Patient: sex F, age 68
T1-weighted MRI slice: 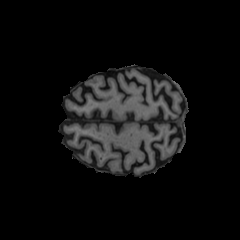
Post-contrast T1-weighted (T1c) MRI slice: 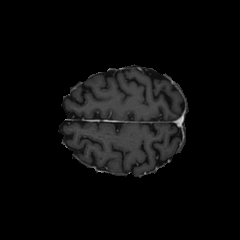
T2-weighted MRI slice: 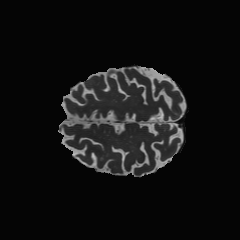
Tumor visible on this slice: no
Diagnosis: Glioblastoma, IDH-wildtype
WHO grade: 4